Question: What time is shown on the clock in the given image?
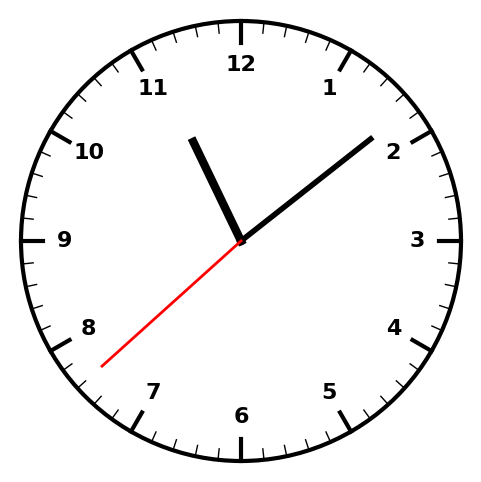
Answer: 11:08:38